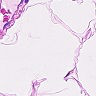
Metastatic tissue present: no